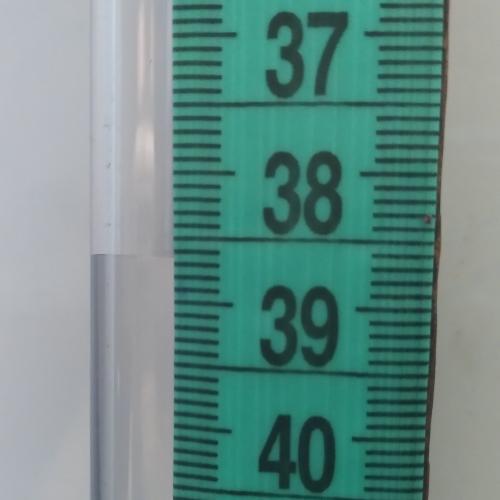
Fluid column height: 38.7 cm